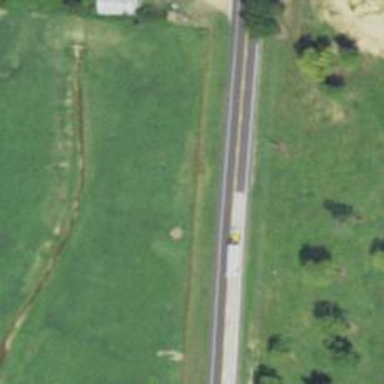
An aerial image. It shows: Primary highway.